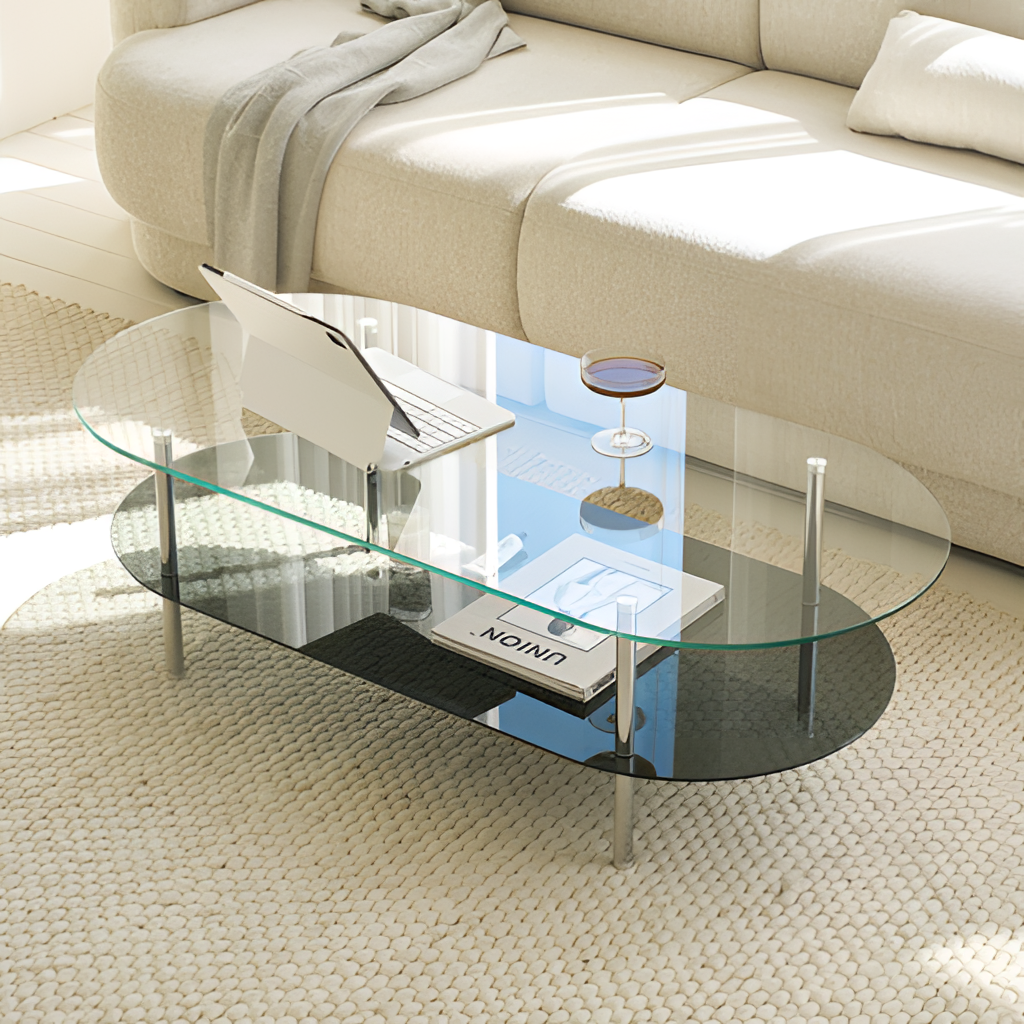
glass coffee table, living room, beige wood flooring, with plank pattern, paint wallpaper, with solid pattern, modern